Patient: sex M, age 75
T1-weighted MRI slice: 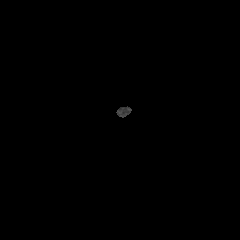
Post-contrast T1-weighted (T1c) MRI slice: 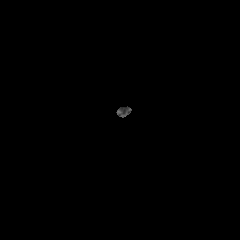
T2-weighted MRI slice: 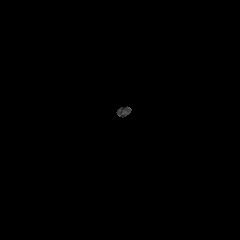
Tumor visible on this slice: no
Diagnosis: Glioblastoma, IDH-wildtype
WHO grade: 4